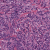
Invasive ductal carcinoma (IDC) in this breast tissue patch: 1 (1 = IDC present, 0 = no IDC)